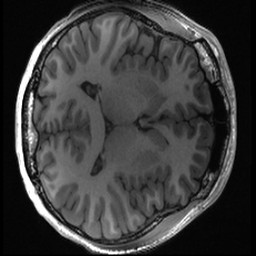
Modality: T1w
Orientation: axial
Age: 26
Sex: male
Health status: healthy